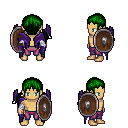
a pixel art fantasy rpg character, male body template, human, tanned skin, purple wings, magenta pants, green twin-tailed hairstyle, white cloth bandages, shield, four views (front, back, left, right), 2x2 character sprite sheet, small pixel art, hard edges, no anti-aliasing